Interaction volume radius: 10 \u00c5
Interaction volume height: 25 \u00c5
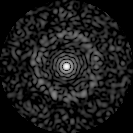
Disorder parameter: 0.8237